Field crop: maize
Growth stage: 1
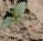
Species: datura